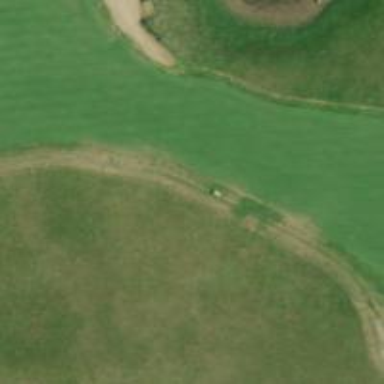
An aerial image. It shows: Golf hole.